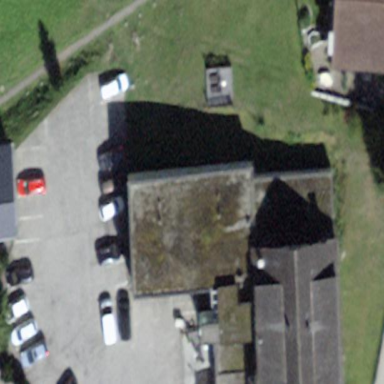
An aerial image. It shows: Hotel building.